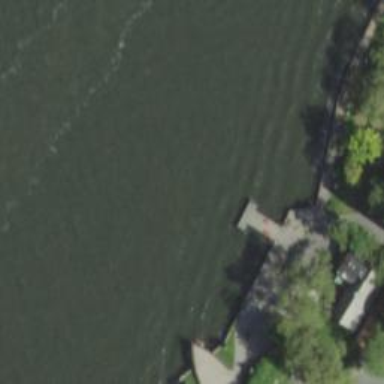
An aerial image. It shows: Man-made pier.